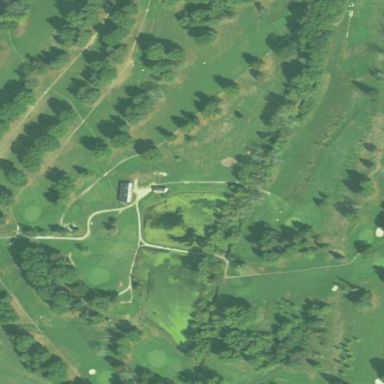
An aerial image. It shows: Golf course surrounded by greenery.